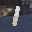
Label: 1